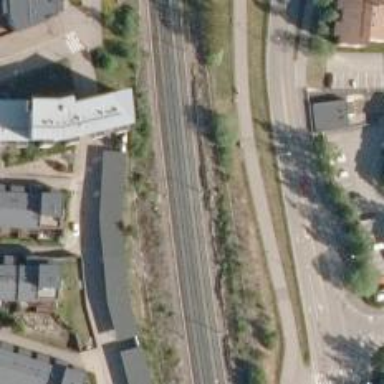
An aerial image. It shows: Railway signal with catenary mast.